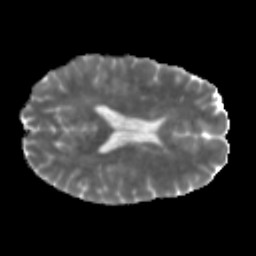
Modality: MD
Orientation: axial
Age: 46
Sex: male
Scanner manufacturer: siemens
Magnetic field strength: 3 T
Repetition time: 5 s
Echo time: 0.092 s